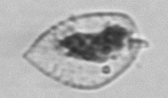
Label: Prorocentrum_micans